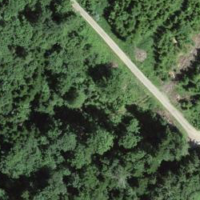
EUNIS habitat code: 44
Species observed at this site:
Helix pomatia